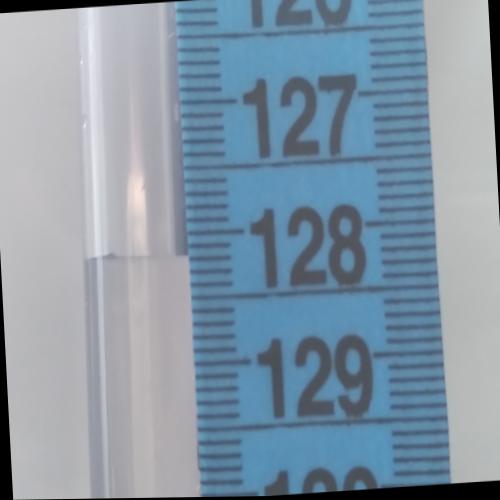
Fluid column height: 128.2 cm